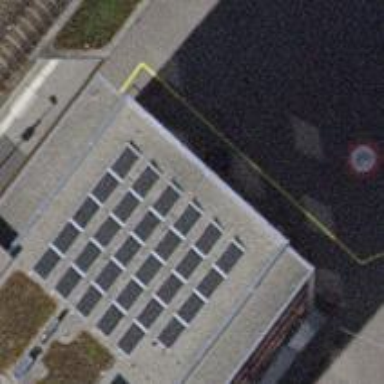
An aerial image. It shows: Bicycle parking facility.